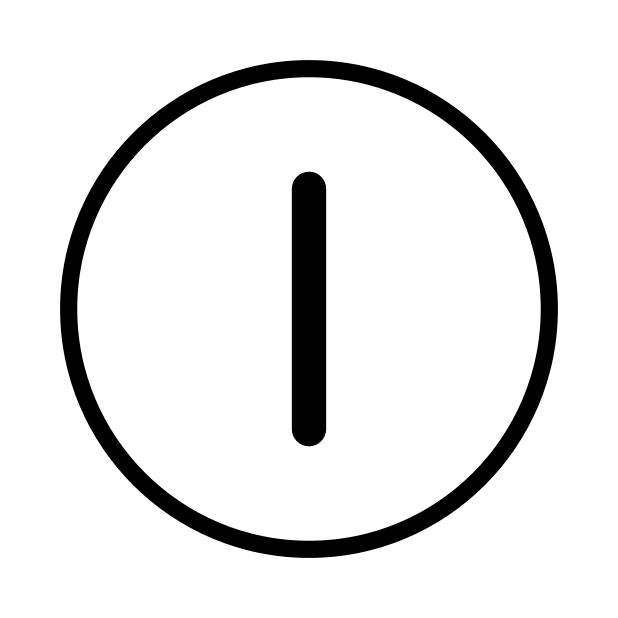
Emoji: 🇮
Name: regional indicator symbol letter i
Unicode: 0x1f1ee